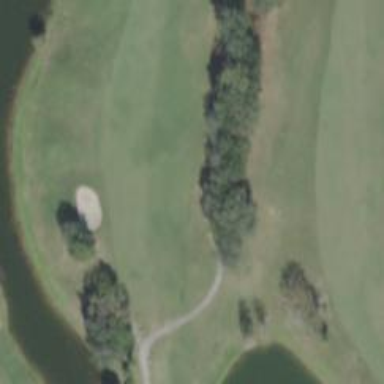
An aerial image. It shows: Grassy area designated as golf fairway.